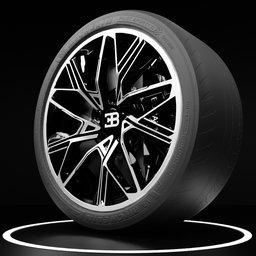
Label: mechanical